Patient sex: F
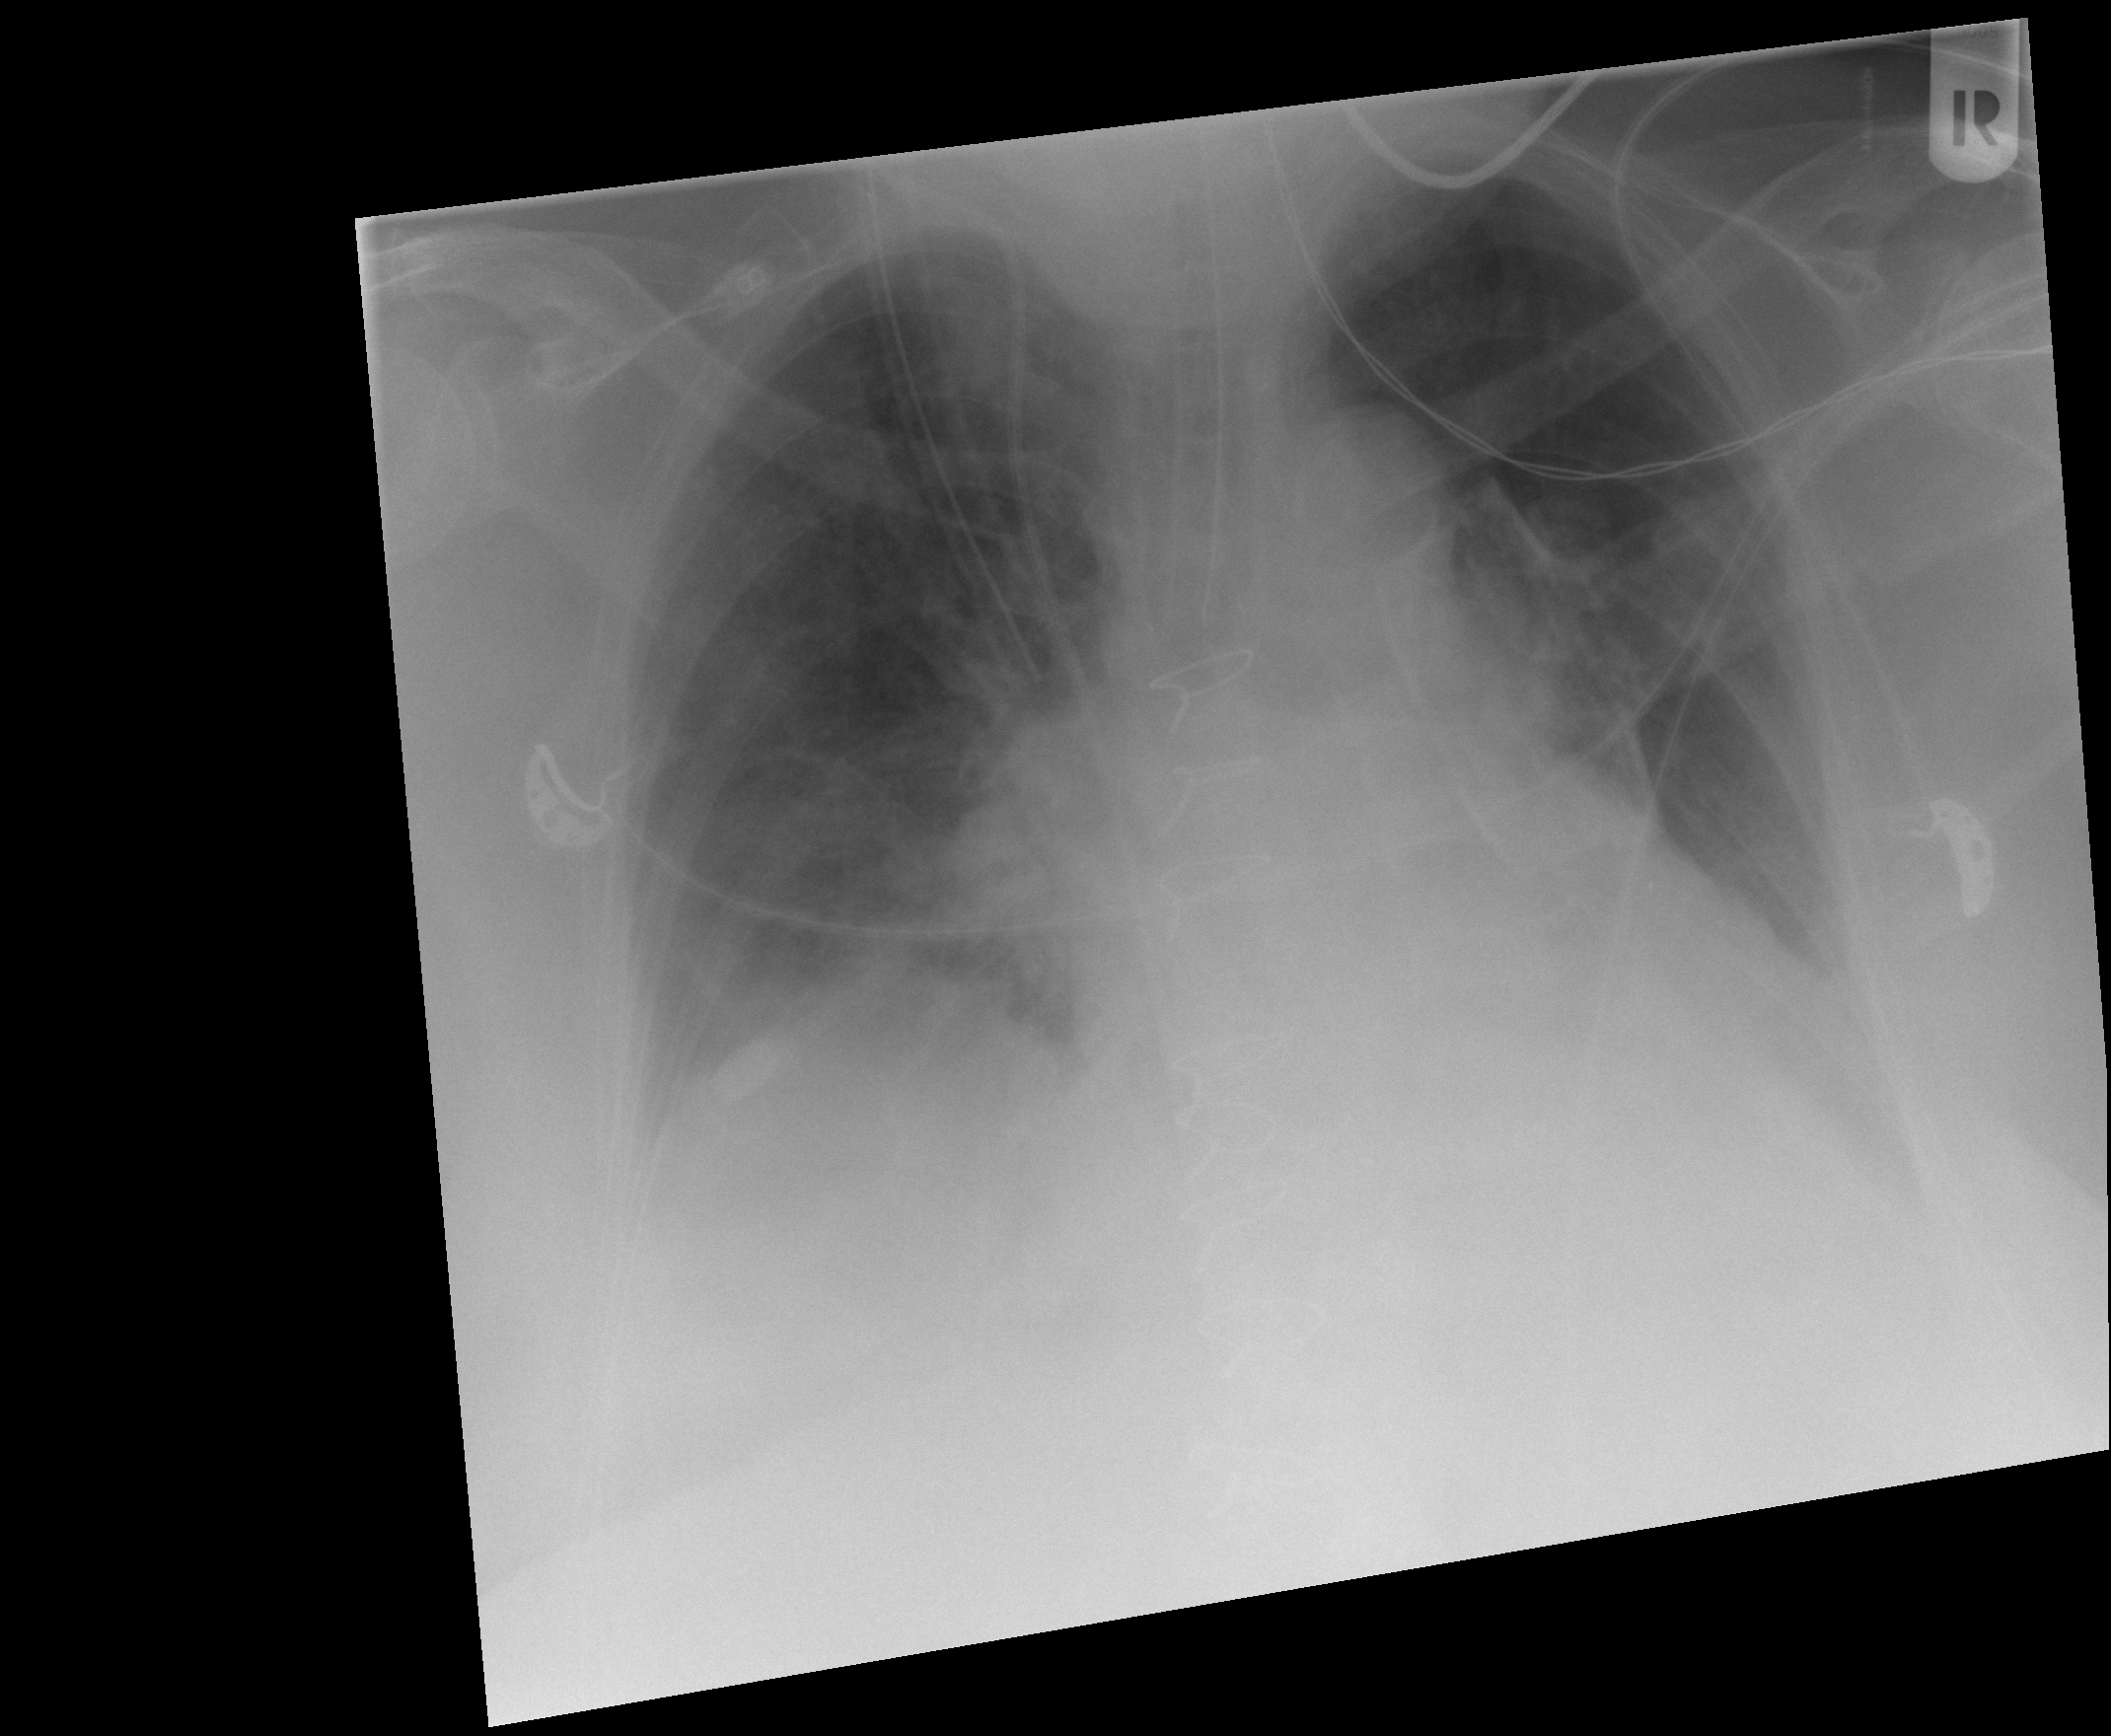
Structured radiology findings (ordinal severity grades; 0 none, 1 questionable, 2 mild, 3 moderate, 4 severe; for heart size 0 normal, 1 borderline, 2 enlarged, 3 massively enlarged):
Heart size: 2
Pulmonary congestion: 2
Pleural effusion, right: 0
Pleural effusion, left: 2
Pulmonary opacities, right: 3
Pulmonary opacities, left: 0
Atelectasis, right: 0
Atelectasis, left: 2